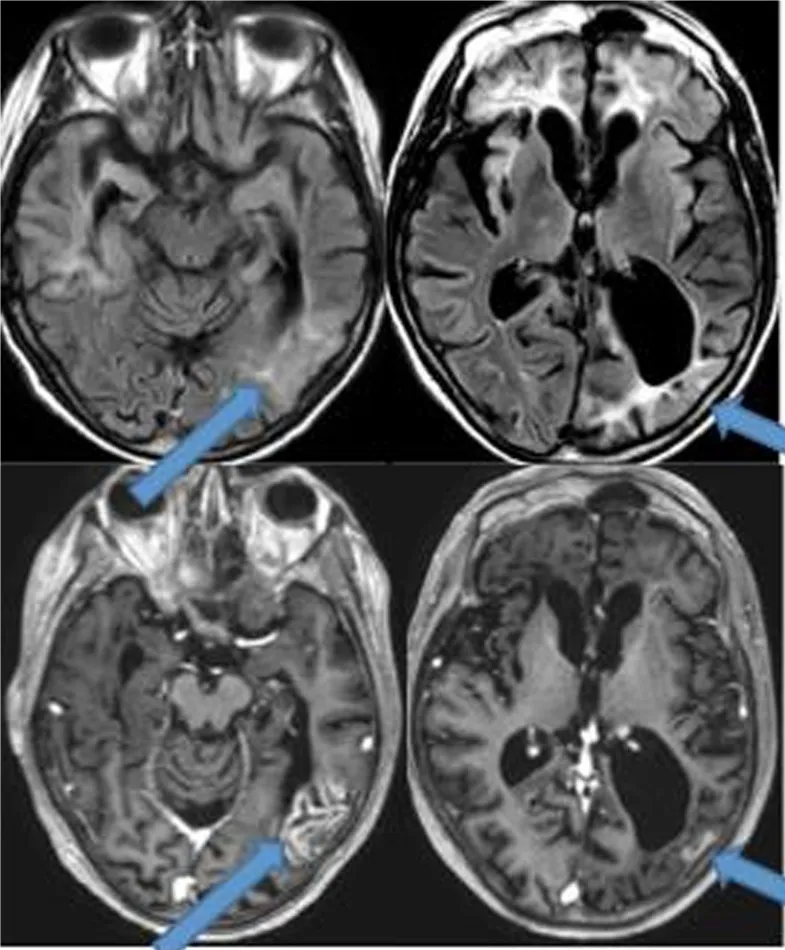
Case one, 2013: FLAIR hyperintensity has increased in the left parieto-occipital region (see arrows, top images), with new gyriform enhancement (see arrows, bottom images) on corresponding pre-contrast FLAIR sequences. The right basifrontal contrast enhancement has shown a complete resolution.
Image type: radiology (mri)